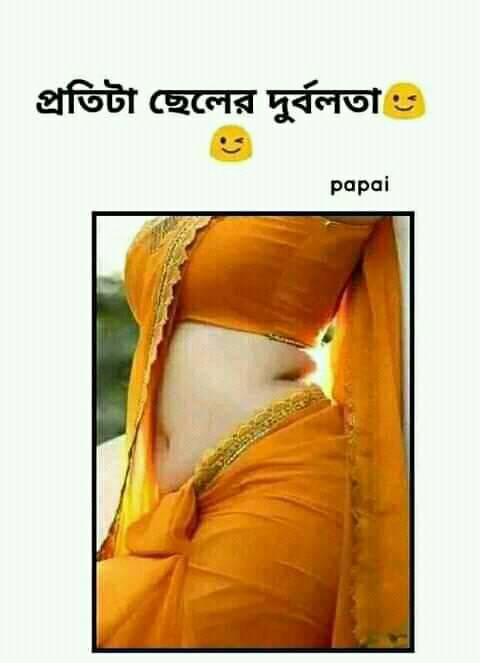
Caption: প্রতিটা ছেলের দুর্বলতা
Label: hate